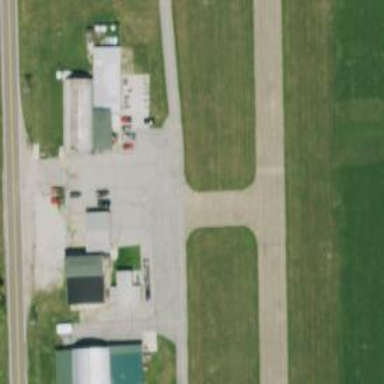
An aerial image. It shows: Image of taxiway at airport.